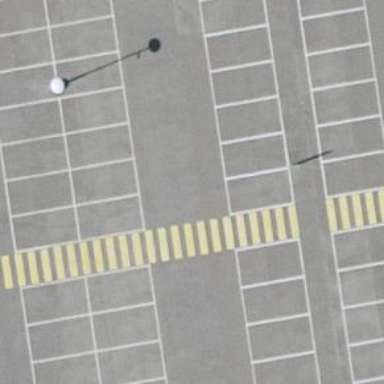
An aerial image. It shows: Zebra crossing on the road.